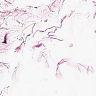
Metastatic tissue present: no